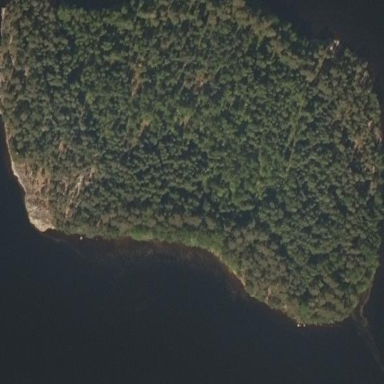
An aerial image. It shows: Islet covered with woodland.